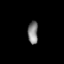
Tissue: lung
Cell type: Epithelial cells
Senescence score: 0.2116
Nuclear area (px): 229
Mean DAPI intensity: 130.524